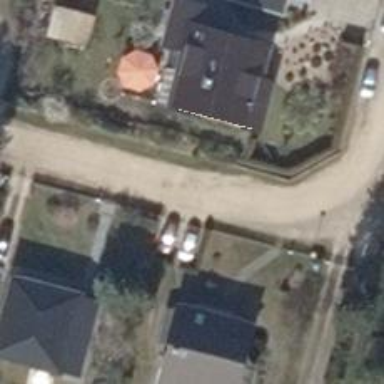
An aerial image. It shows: Driveway.